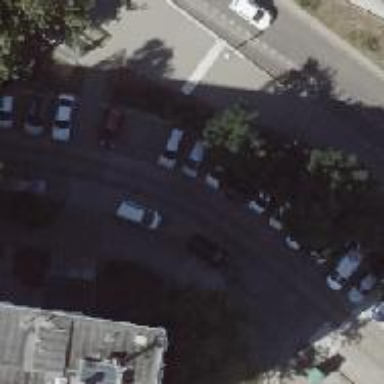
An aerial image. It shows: Sidewalk along the footway.